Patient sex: M
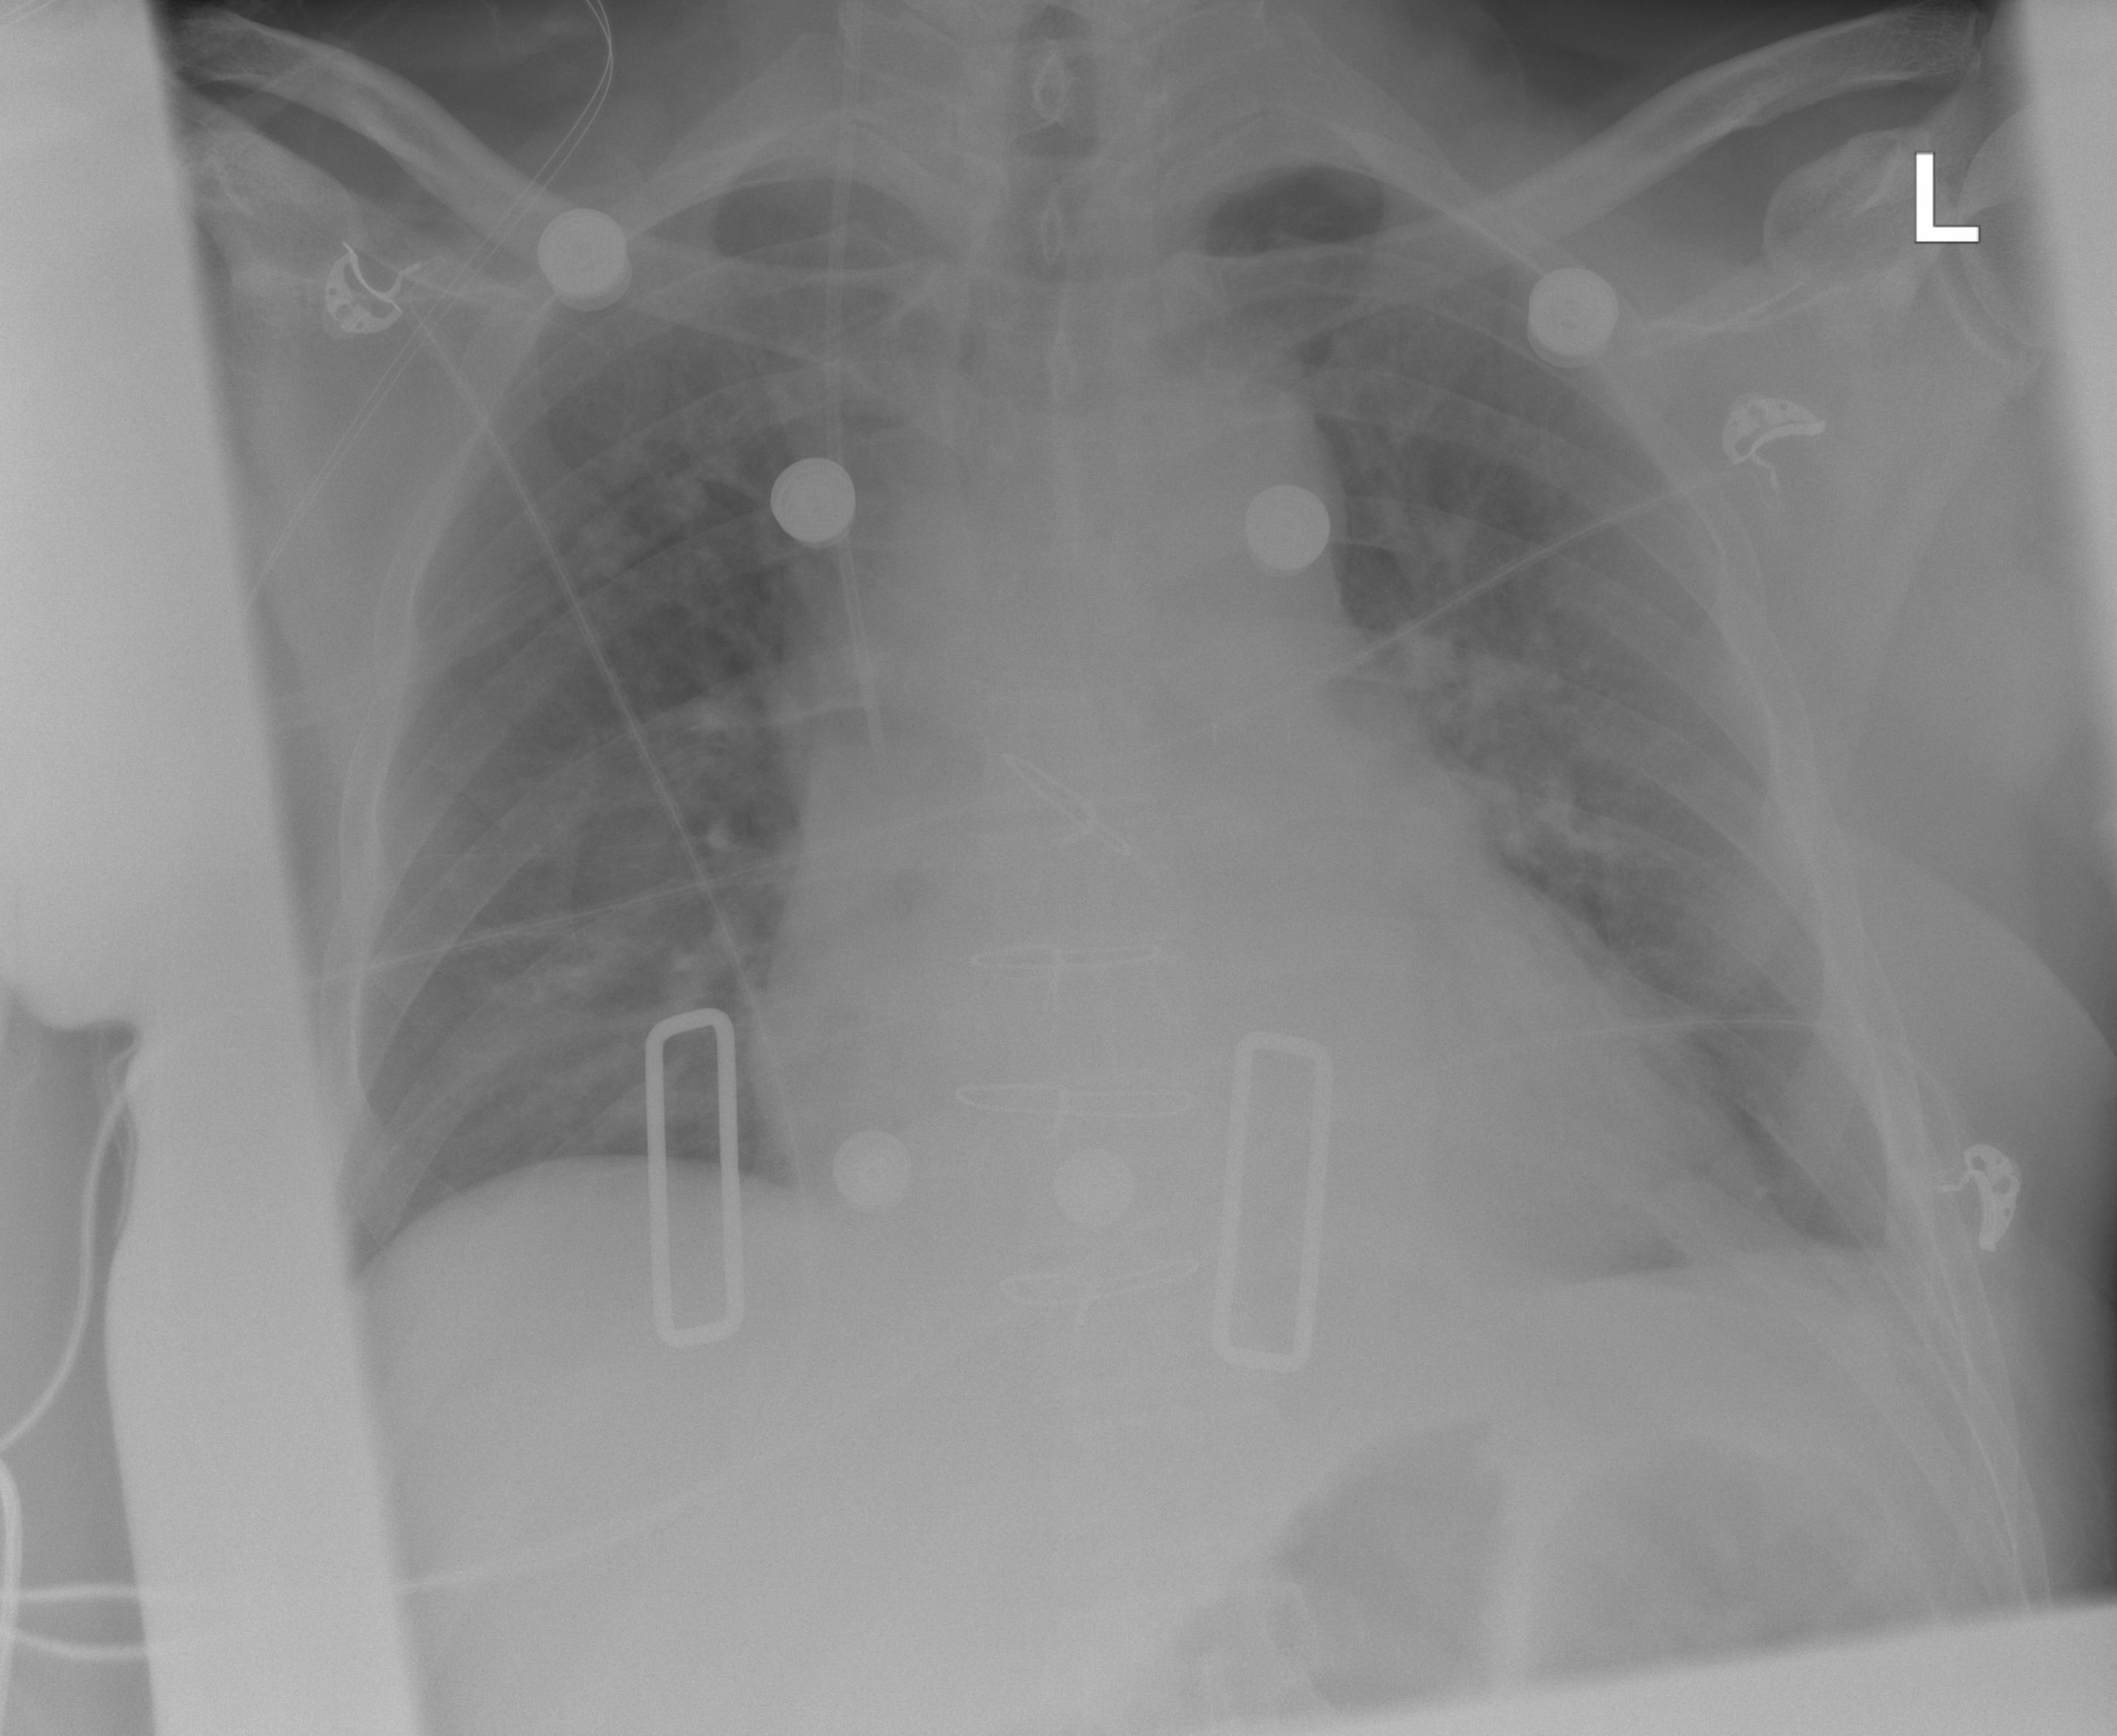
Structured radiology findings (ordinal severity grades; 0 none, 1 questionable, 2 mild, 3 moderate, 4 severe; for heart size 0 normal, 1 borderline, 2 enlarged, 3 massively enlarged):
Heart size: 2
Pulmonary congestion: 0
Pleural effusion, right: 3
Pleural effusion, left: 3
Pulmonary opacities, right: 0
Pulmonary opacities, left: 0
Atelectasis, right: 2
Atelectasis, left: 2